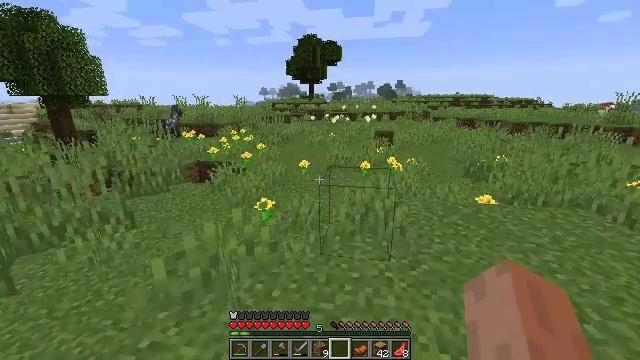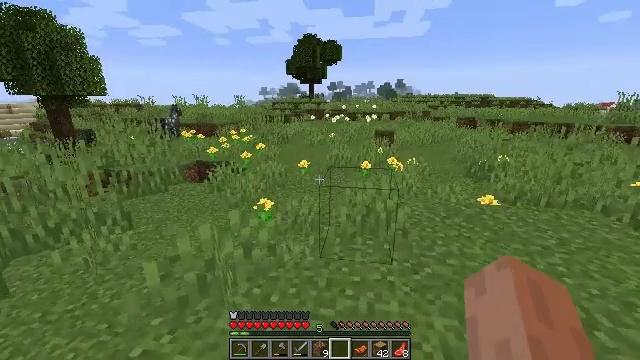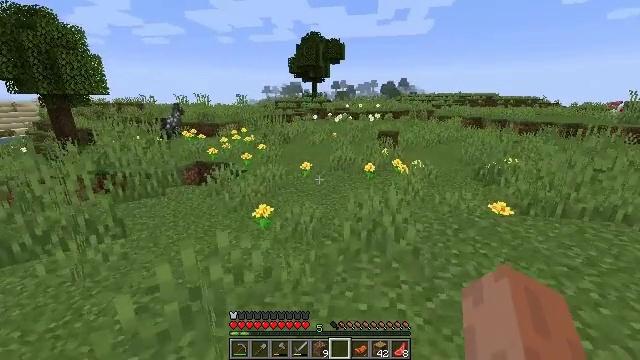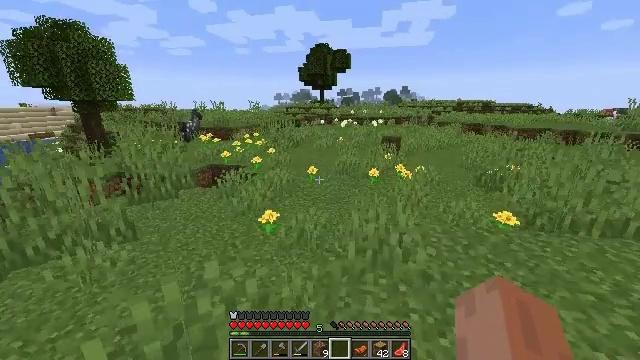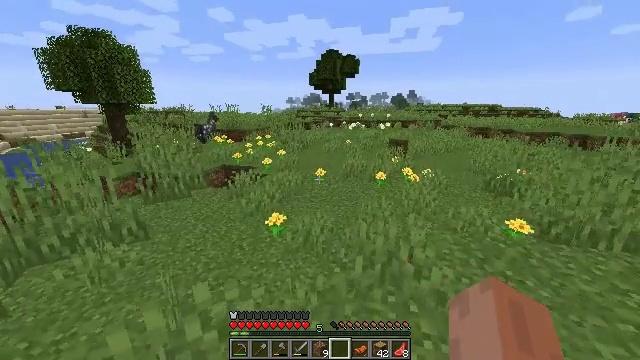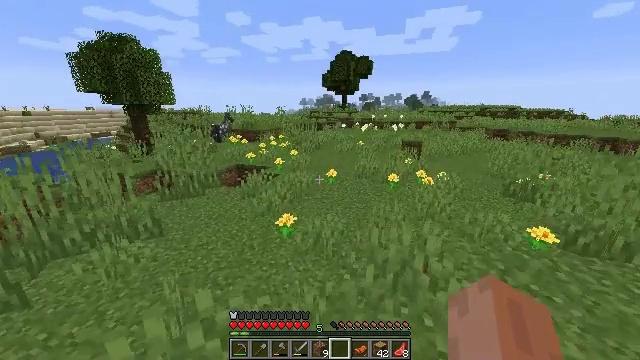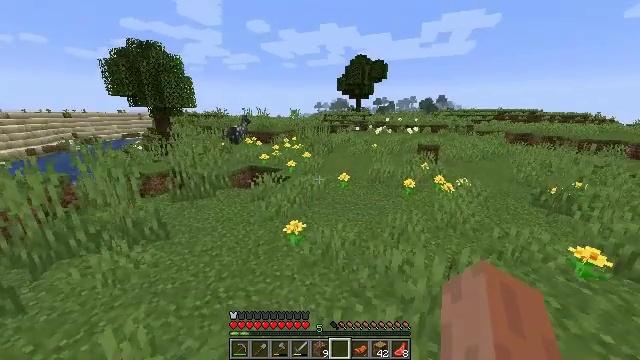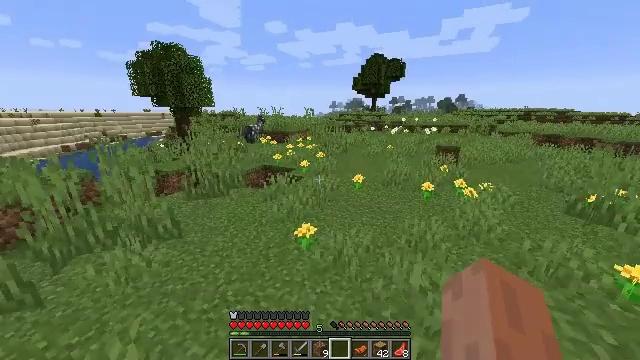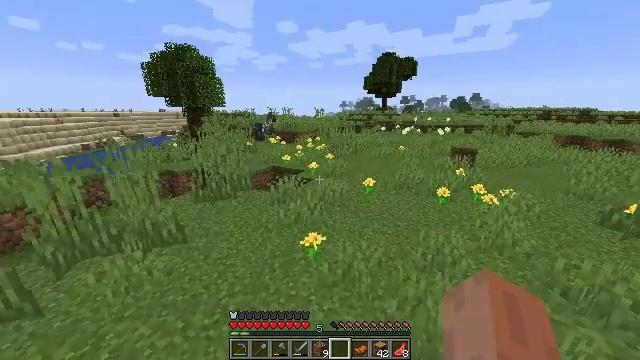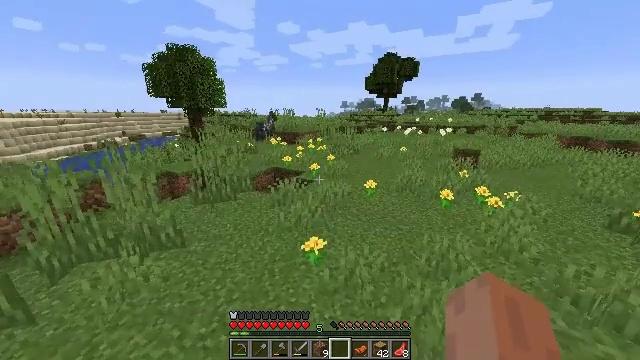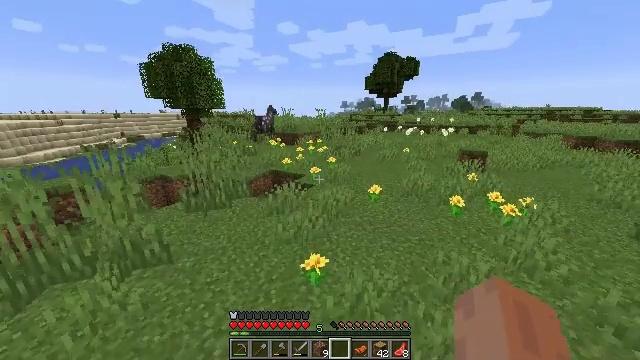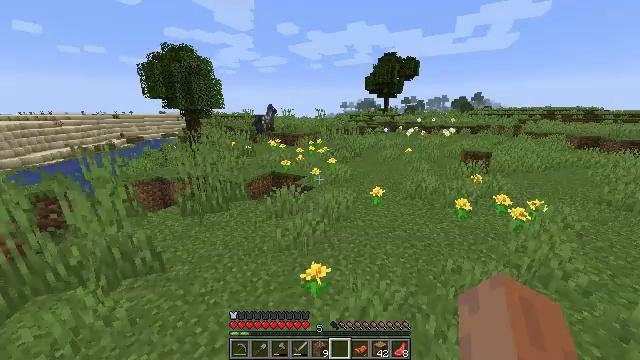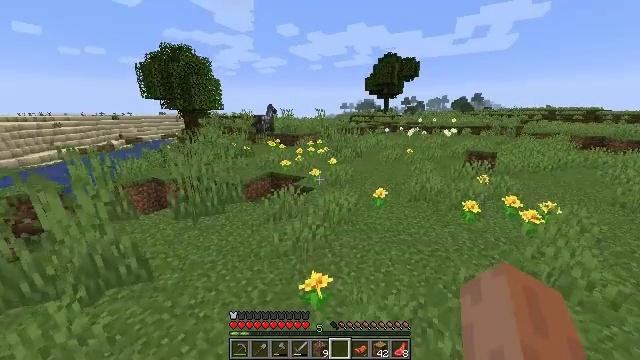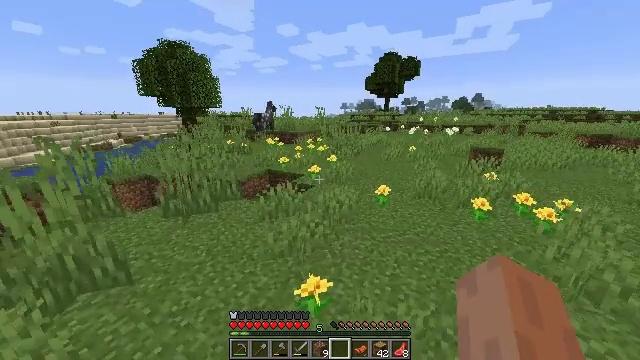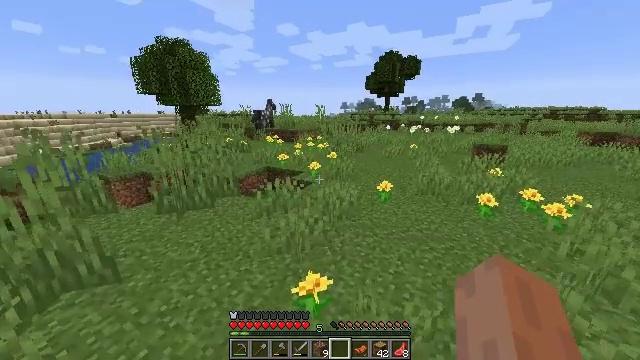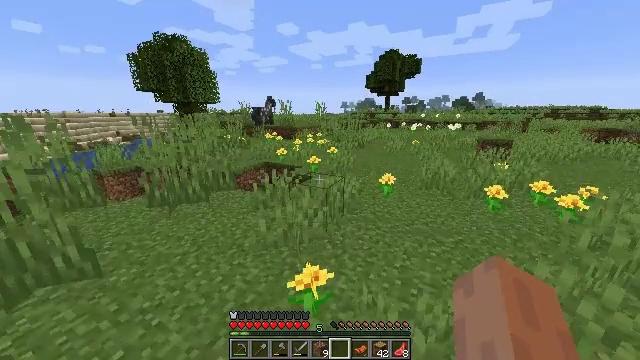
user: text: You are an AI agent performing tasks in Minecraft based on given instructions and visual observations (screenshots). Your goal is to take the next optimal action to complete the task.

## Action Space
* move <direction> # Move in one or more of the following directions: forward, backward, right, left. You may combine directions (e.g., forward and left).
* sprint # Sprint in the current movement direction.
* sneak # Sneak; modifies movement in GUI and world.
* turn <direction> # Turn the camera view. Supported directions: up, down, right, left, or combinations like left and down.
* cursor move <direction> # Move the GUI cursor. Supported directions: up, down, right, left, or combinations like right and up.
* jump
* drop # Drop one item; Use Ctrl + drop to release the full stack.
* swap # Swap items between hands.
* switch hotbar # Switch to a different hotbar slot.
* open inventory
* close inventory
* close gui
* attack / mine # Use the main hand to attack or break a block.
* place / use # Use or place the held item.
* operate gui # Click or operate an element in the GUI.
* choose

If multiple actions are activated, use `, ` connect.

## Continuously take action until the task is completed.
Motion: motion action
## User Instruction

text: Attack the ground to gather coarse dirt.
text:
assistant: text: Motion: move forward
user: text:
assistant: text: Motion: move forward, sprint
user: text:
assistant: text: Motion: move forward, sprint, turn left
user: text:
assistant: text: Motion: move forward, sprint, turn left
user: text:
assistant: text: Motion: move forward, sprint, turn left
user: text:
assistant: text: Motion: move forward, sprint, turn left
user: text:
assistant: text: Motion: move forward, sprint, turn left
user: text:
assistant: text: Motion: move forward, sprint, turn left
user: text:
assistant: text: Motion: move forward, sprint
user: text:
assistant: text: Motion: move forward, sprint
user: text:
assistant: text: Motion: move forward, sprint
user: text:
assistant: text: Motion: move forward, sprint
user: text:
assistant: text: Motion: move forward, sprint
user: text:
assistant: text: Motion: move forward, sprint
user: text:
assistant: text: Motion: move forward, sprint
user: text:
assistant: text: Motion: move forward, sprint
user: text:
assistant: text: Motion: move forward, sprint
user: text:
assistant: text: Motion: move forward, sprint
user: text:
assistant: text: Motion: move forward, sprint
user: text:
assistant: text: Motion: move forward, sprint
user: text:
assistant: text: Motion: move forward, sprint, turn left
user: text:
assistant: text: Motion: move forward, sprint, turn left and down
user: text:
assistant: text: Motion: move forward, sprint, turn left
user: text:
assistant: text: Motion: move forward, sprint, turn left
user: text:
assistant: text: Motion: move forward, sprint, turn left
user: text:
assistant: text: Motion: move forward, sprint, turn left
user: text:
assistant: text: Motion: move forward, sprint
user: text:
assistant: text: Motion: move forward and move right, sprint
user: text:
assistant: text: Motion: move forward and move right, sprint
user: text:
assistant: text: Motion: move forward and move right, sprint